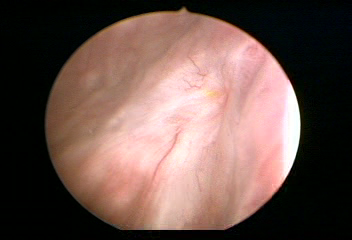
Modality: WLC
Class: Normal mucosa
Bladder cancer association: No